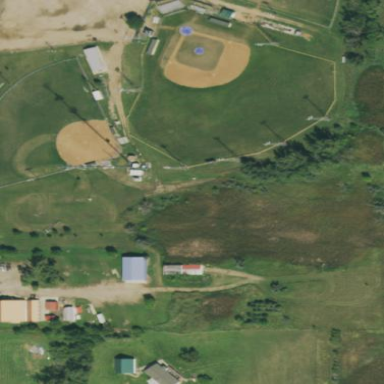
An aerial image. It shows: Baseball pitch for leisure land activities.